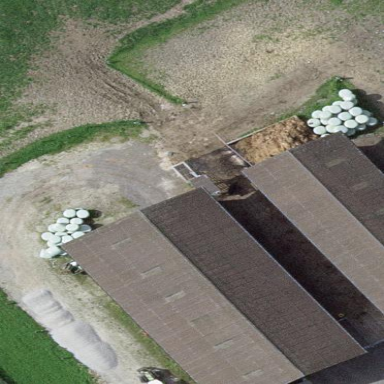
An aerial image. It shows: Barn.